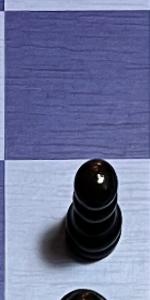
Label: Pawn_Black